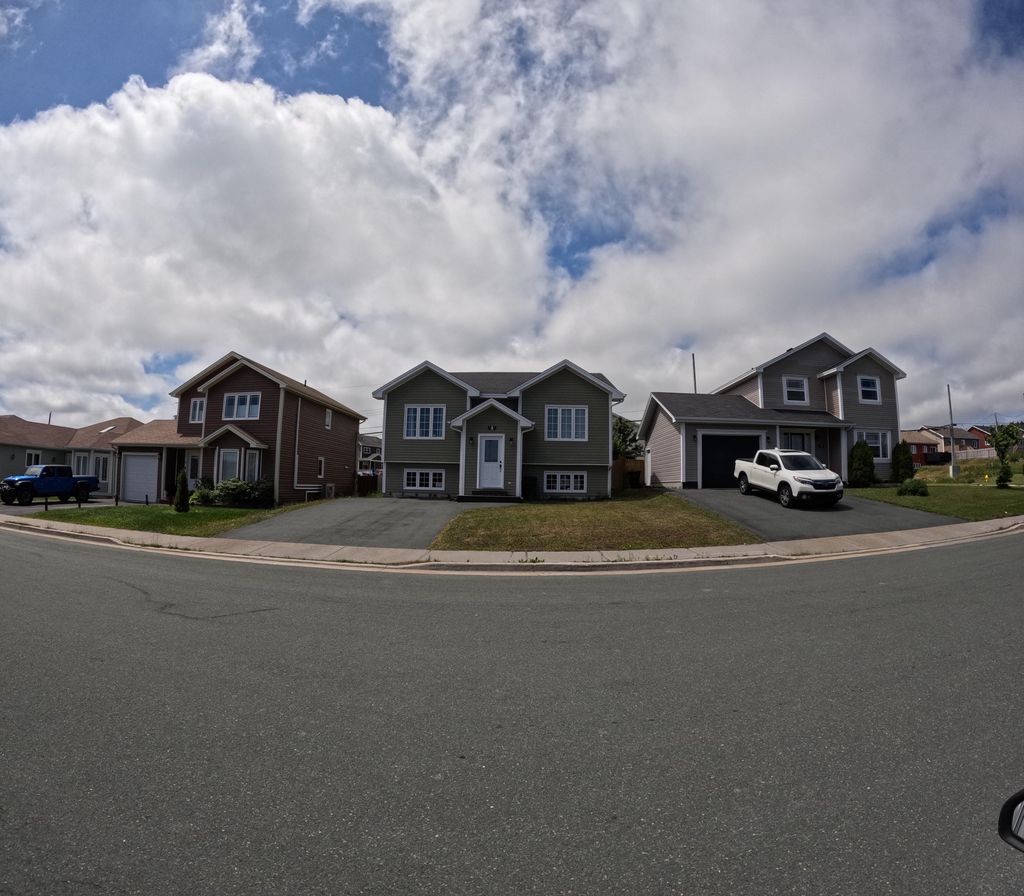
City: st_johns